Question: I need to create a gallery in wordpress to show the latest . The gallery will show the image of the post with the title of the post and part of the post (the paragraph that is before --more-- tag in wordpress). I need it to be dynamic just when I add a new post the gallery shows that.
well I did the following code
'''
<div class="blogsgallery">
<?php query_posts('showposts=3'); ?>
<?php while (have_posts()) : the_post(); ?>
<p>
<h3>
<a href="<?php the_permalink() ?>"
rel="bookmark" title="Permanent Link to <?php the_title(); ?>">
<?php the_title(); ?></a>
</h3>
</p>
<div class="entry-content">
<div id="post-thumbnail">
//the size of thumbnail 150X150 px
<?php the_post_thumbnail(array(150,150)); ?>
</div>
//The code will show only the text before the "Read More ..." tag !
<?php
global $more;
$more = 0;
the_content("Read More ...");
?>
</div>
<?php endwhile; ?>
</div>
'''
This a loop to show the latest 3 posts. I need to make it a slider container. after a specific time, i.e 1 minute, slide 1 move to the left and show slide 2, etc ...
Please see the photo for more information:

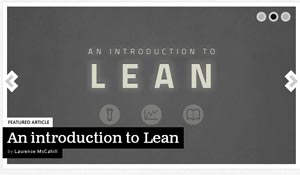
Answer: The easiest solution is to change the amount of posts that show up through your settings. I suppose that is not a good solution for you; here is another way to do this:
You will need to edit a page in your theme. You may edit the main page; I'd recommend you <URL> and use that as your front page.
Then you create a variation of <URL> would be done like this:
'''
query_posts( 'posts_per_page=3' );
'''
See more info in <URL> page.